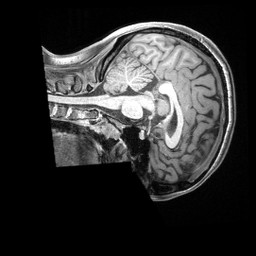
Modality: T1w
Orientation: sagittal
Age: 20
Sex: female
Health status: healthy
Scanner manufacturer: siemens
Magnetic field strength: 3 T
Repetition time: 2.4 s
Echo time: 0.00228 s